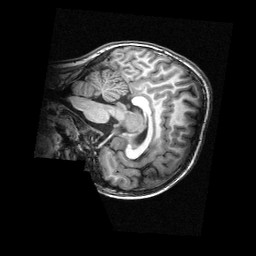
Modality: T1w
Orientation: sagittal
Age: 8
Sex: male
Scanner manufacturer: siemens
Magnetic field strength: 3 T
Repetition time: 2.3 s
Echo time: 0.00336 s